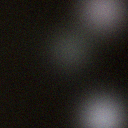
Screen state: off